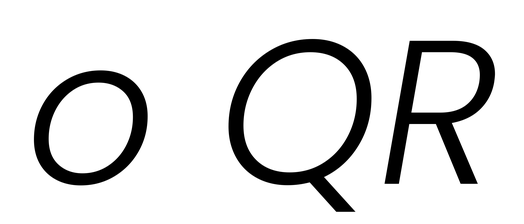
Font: Poppins-LightItalic